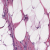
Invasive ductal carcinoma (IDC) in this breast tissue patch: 0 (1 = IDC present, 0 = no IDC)